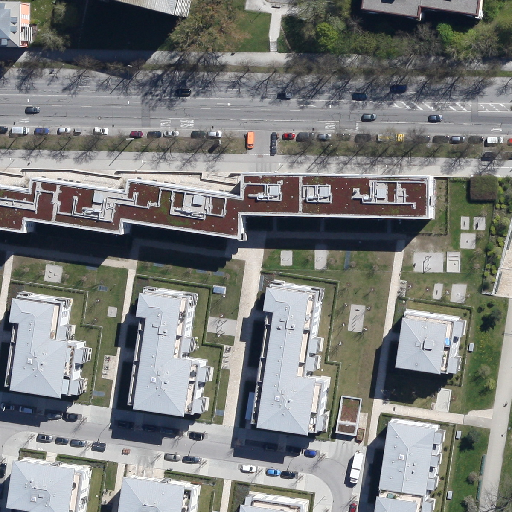
Referring expression: heavy-duty vehicle driving on the road